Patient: sex F, age 40
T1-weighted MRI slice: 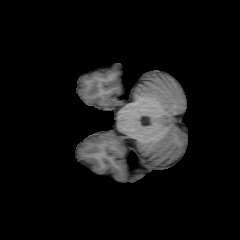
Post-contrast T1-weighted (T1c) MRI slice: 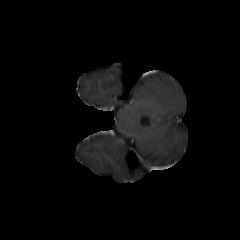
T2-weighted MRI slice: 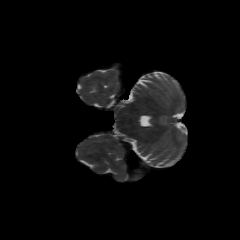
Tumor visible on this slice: no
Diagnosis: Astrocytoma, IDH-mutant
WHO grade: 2